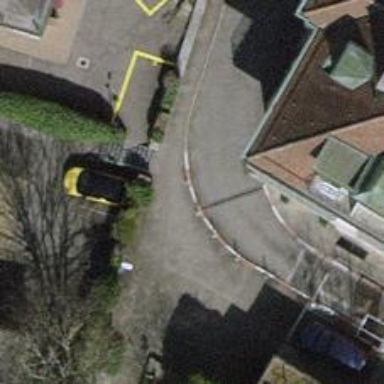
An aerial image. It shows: Bollard.